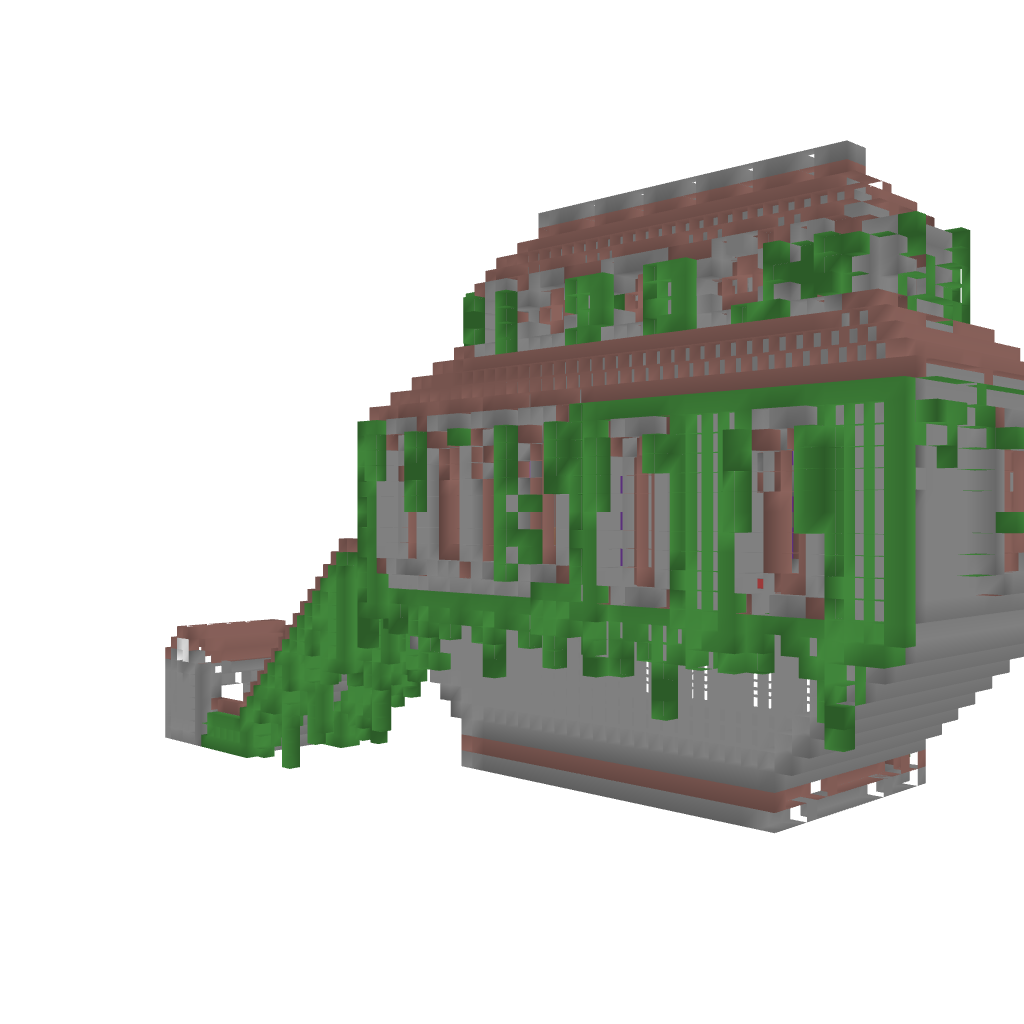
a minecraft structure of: Dracula's rest bad low quality